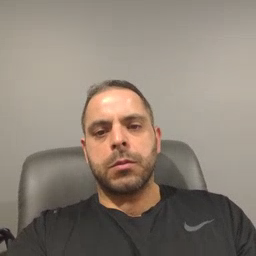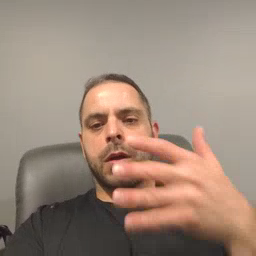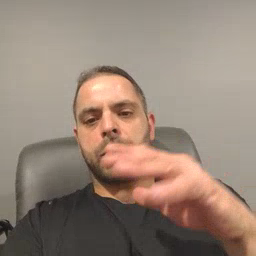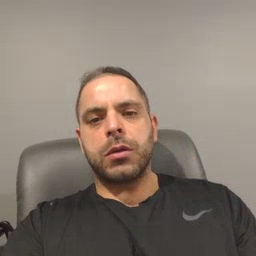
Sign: after